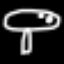
Label: mushroom